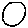
Label: circle